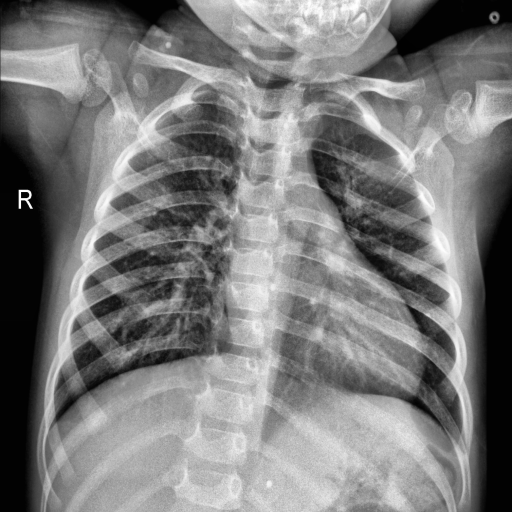
Finding: NORMAL